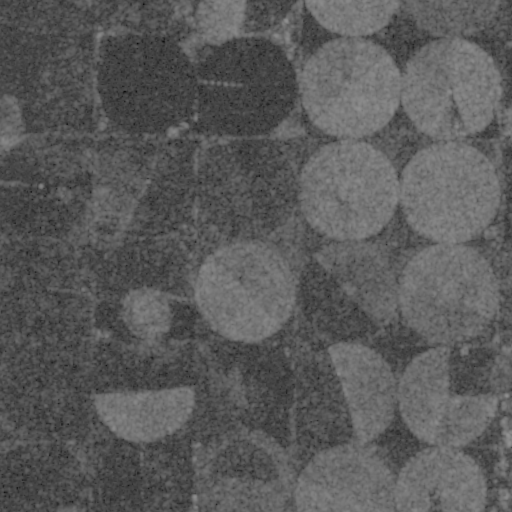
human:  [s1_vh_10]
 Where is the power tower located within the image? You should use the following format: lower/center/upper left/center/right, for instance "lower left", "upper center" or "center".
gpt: The power tower is located in the lower of the image.
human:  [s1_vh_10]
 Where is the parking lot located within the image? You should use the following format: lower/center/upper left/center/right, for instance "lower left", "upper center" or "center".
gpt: There is no parking lot in the image.

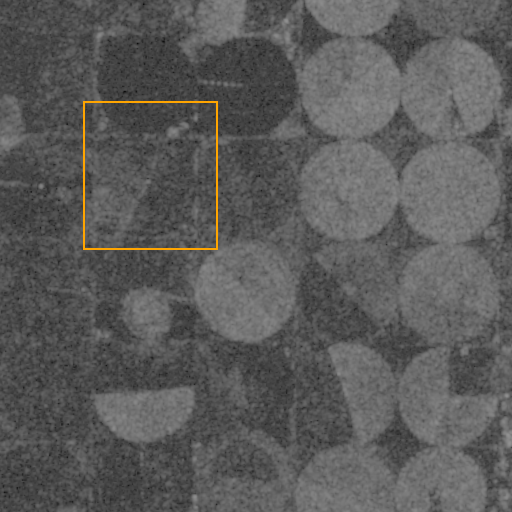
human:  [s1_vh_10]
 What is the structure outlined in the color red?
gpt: There is no red outline.
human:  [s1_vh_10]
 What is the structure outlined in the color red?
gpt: There is no structure outlined in red.